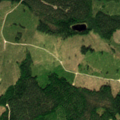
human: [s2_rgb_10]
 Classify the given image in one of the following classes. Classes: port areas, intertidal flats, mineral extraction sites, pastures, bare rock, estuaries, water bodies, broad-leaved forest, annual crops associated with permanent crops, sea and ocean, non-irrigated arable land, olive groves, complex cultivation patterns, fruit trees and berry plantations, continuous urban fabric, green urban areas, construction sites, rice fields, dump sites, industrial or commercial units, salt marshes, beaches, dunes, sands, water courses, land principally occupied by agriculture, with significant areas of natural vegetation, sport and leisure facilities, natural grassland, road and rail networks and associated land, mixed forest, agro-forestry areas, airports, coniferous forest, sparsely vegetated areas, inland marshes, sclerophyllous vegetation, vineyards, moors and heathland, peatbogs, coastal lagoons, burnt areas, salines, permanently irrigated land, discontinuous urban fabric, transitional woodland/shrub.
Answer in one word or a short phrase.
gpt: coniferous forest, mixed forest, transitional woodland/shrub